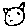
Label: cat